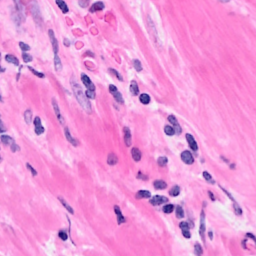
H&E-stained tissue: Breast